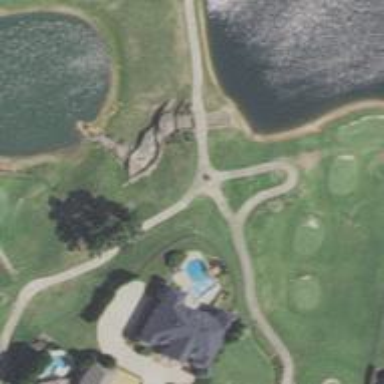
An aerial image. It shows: Path used for both walking and golf.